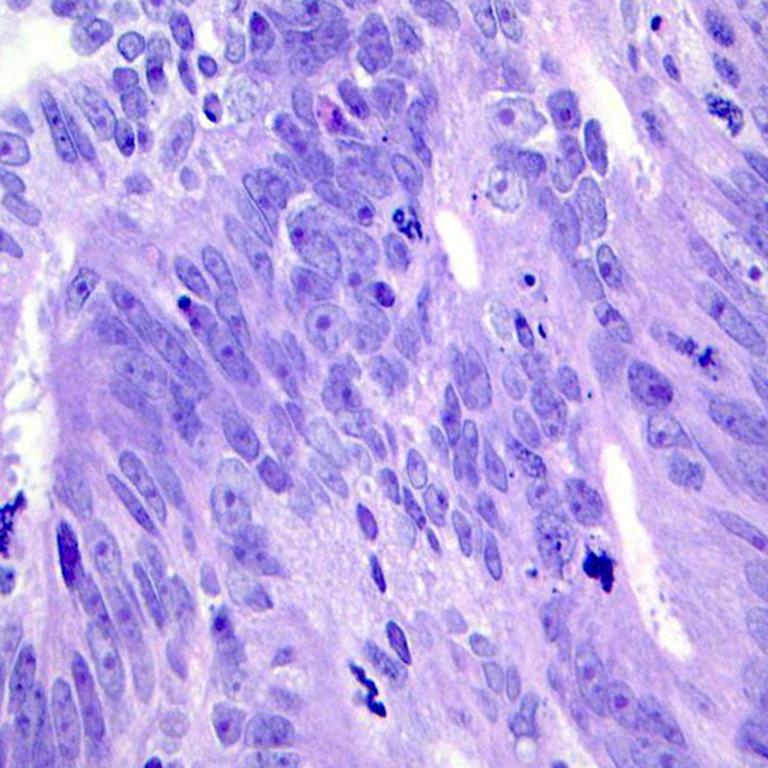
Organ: colon
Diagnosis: adenocarcinomas